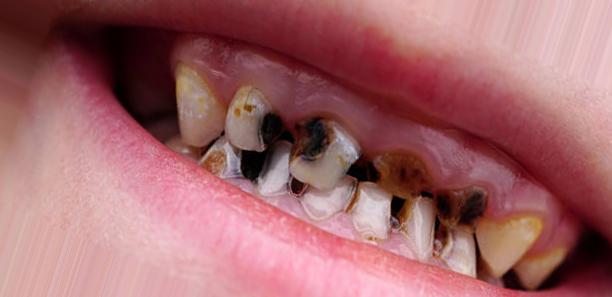
Condition: Caries